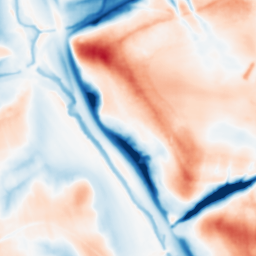
Category: multiscale
Decomposition family: dog_multiscale
Decomposition parameters: sigma_ratio: 2
n_scales: 4
base_sigma: 1
Upsampling method: sinc_hamming
Upsampling parameters: scale: 2
kernel_size: 4
Upsampling scale: 2